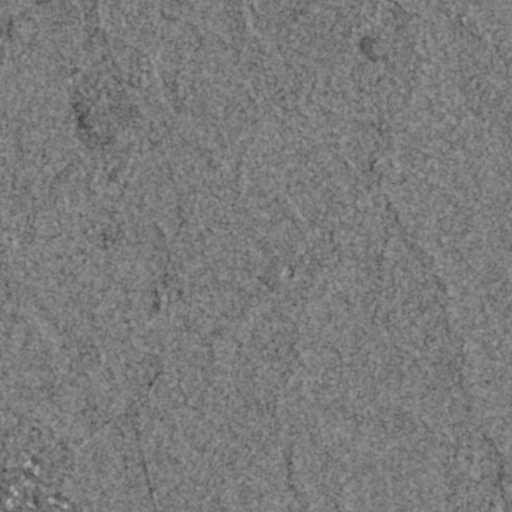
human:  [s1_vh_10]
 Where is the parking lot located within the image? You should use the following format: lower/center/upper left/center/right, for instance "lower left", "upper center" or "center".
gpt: The parking lot is located in the lower left of the image.
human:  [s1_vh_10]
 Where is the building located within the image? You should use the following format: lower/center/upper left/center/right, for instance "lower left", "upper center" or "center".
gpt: The building is located in the lower left of the image.
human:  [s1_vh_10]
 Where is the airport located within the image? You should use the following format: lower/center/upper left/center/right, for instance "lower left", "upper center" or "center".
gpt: There is no airport in the image.

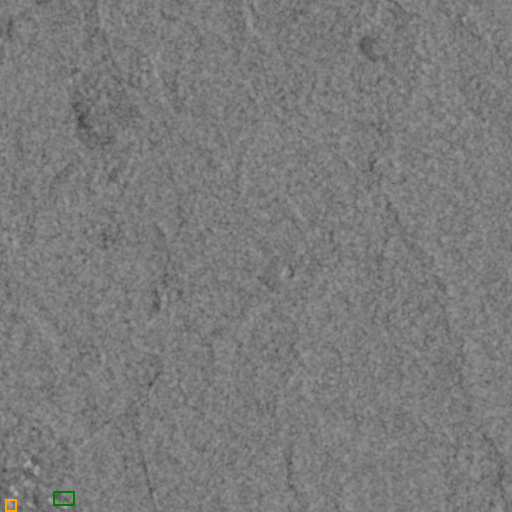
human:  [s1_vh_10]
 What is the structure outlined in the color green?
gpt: The structure outlined in green is a parking lot.
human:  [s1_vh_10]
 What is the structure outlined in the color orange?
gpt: The structure outlined in orange is a building.
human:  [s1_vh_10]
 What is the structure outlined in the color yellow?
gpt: There is no yellow outline.